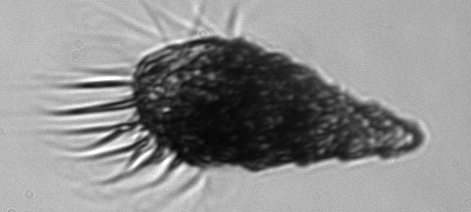
Label: Laboea_strobila